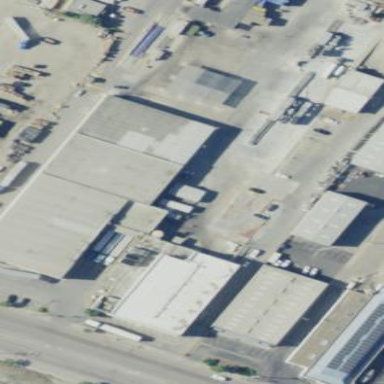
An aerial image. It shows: Commercial building.